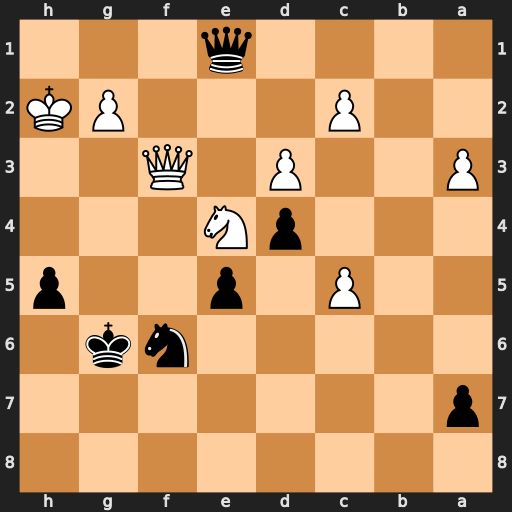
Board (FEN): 8/p7/5nk1/2P1p2p/3pN3/P2P1Q2/2P3PK/4q3
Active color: b
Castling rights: -
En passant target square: -
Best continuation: Ng4+ Qxg4+ hxg4